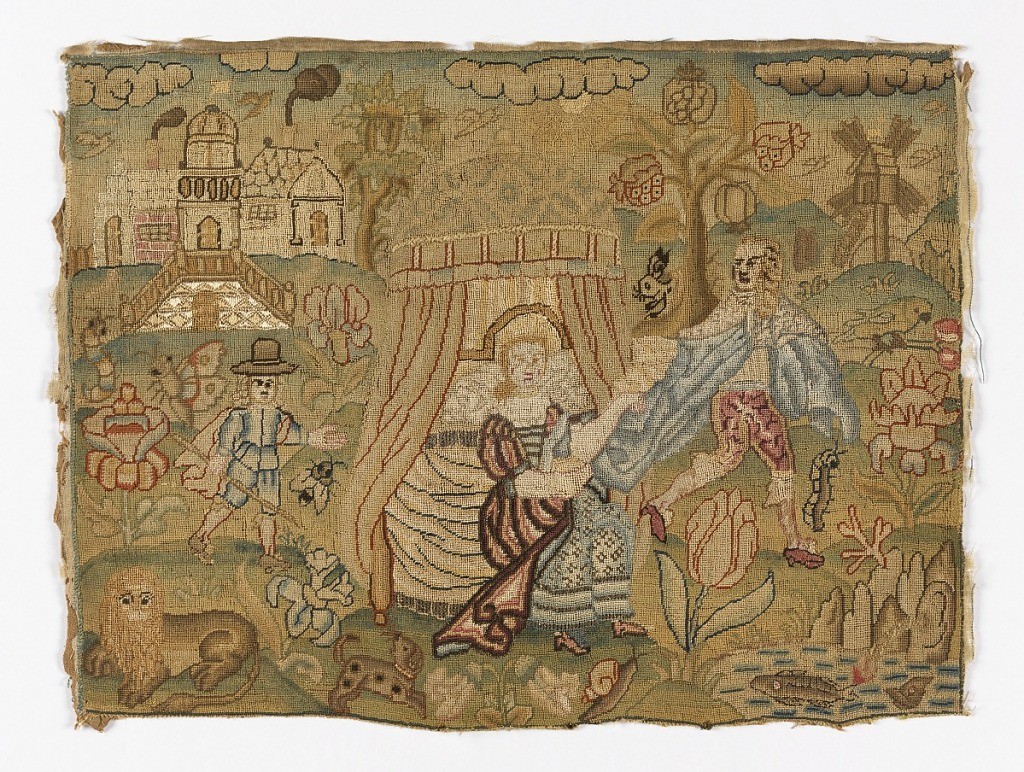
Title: Embroidered picture
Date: mid-17th century
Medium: silk and metal-wrapped silk embroidery on linen foundation Technique: embroidered in tent, satin, and half cross stitches on plain weave foundation
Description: Illustration of the story of Joseph and Potiphar's wife.